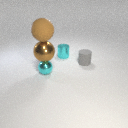
large brown rubber sphere above small cyan metal sphere